Question: I have the following view where I'm using a pan gesture in the upwards or downwards direction to rotate it positively or negatively:

I'm wondering, is there a mathematical equation to precisely covert the amount panned to the amount it should be rotated so the timing is correct to keep the users finger on the view while it is rotating? For instance, if the pan translation comes back as 1, what would the proper amount be to rotate it?.
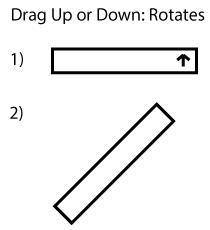
Answer: The answer is the angle would be panAmount.y / rectangleWidth.
Here is proof: <URL>